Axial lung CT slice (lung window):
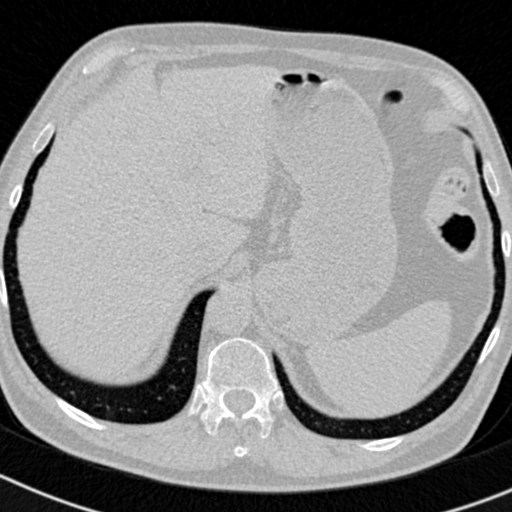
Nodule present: no